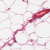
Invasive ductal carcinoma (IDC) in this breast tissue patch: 0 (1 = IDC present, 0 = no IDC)